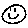
Label: smiley face